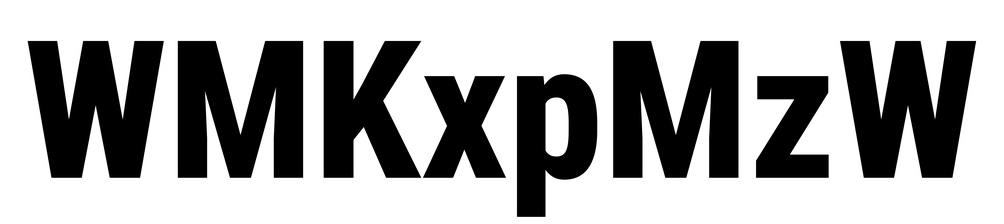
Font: Roboto_Condensed_ExtraBold